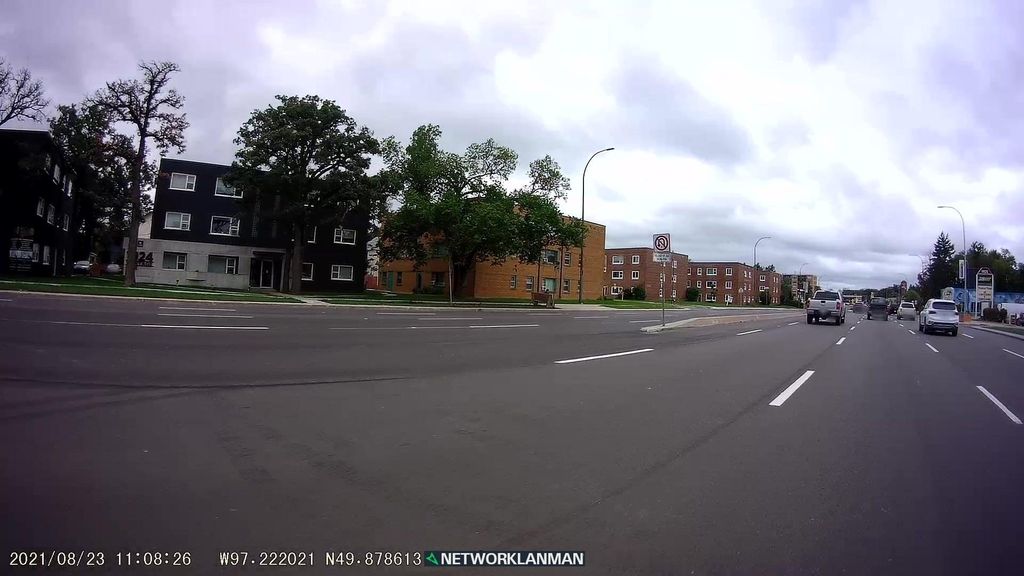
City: winnipeg